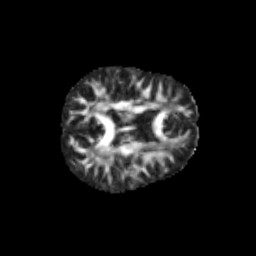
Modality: FA
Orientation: axial
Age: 11
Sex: female
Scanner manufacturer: siemens
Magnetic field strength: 3 T
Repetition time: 3.8 s
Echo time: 0.07 s